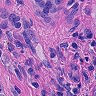
Metastatic tissue present: yes